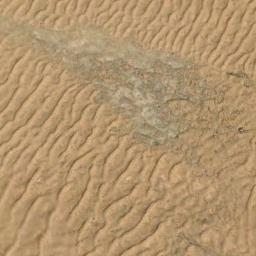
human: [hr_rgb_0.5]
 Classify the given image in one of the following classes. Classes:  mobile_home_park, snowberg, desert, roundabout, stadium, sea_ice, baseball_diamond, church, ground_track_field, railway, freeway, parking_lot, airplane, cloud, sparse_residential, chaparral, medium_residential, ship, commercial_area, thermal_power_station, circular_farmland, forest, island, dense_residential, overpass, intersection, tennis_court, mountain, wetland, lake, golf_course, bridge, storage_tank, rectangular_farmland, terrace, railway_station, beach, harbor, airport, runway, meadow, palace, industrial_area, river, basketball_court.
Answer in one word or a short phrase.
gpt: desert